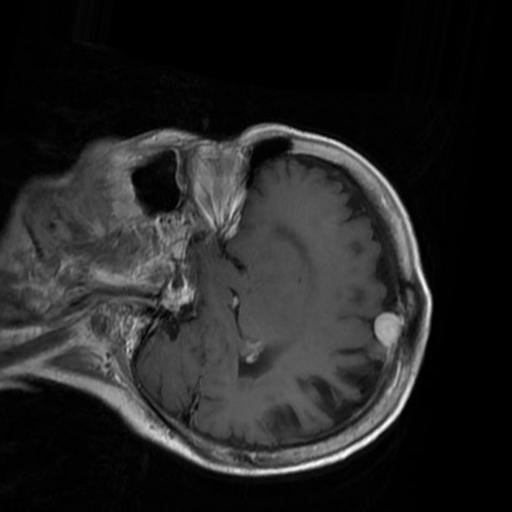
Label: brain_menin